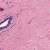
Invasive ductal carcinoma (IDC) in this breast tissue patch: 0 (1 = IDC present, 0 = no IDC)